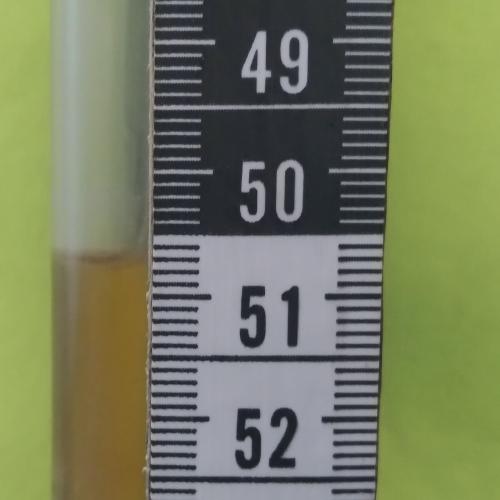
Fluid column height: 50.7 cm